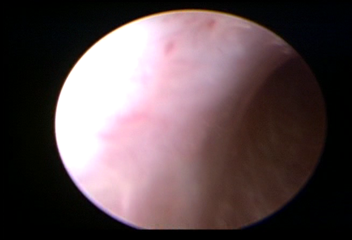
Modality: WLC
Class: Normal mucosa
Bladder cancer association: No